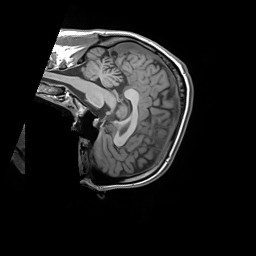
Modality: T1w
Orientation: sagittal
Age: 29
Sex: male
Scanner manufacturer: siemens
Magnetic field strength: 3 T
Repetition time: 1.55 s
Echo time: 0.00234 s